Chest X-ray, PA view. Patient: 59 years old, sex F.
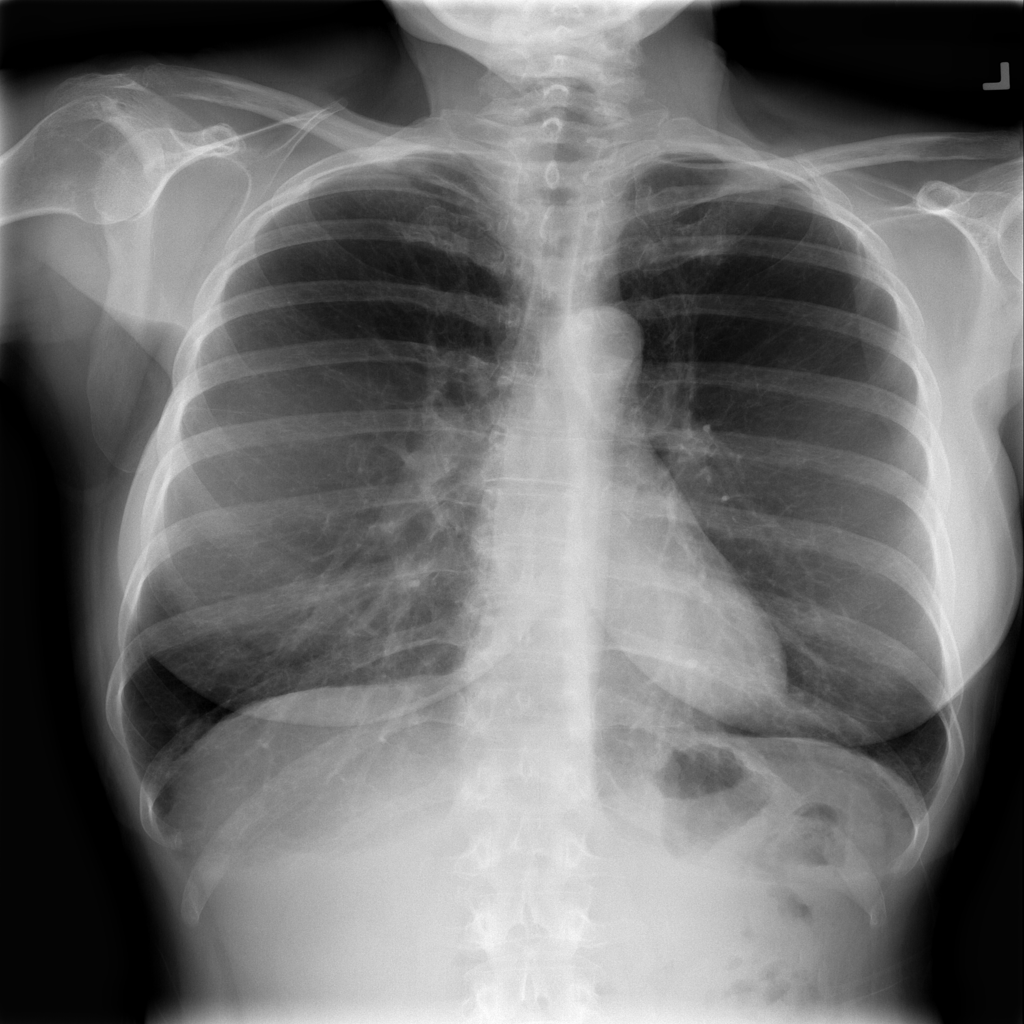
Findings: No Finding